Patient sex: F
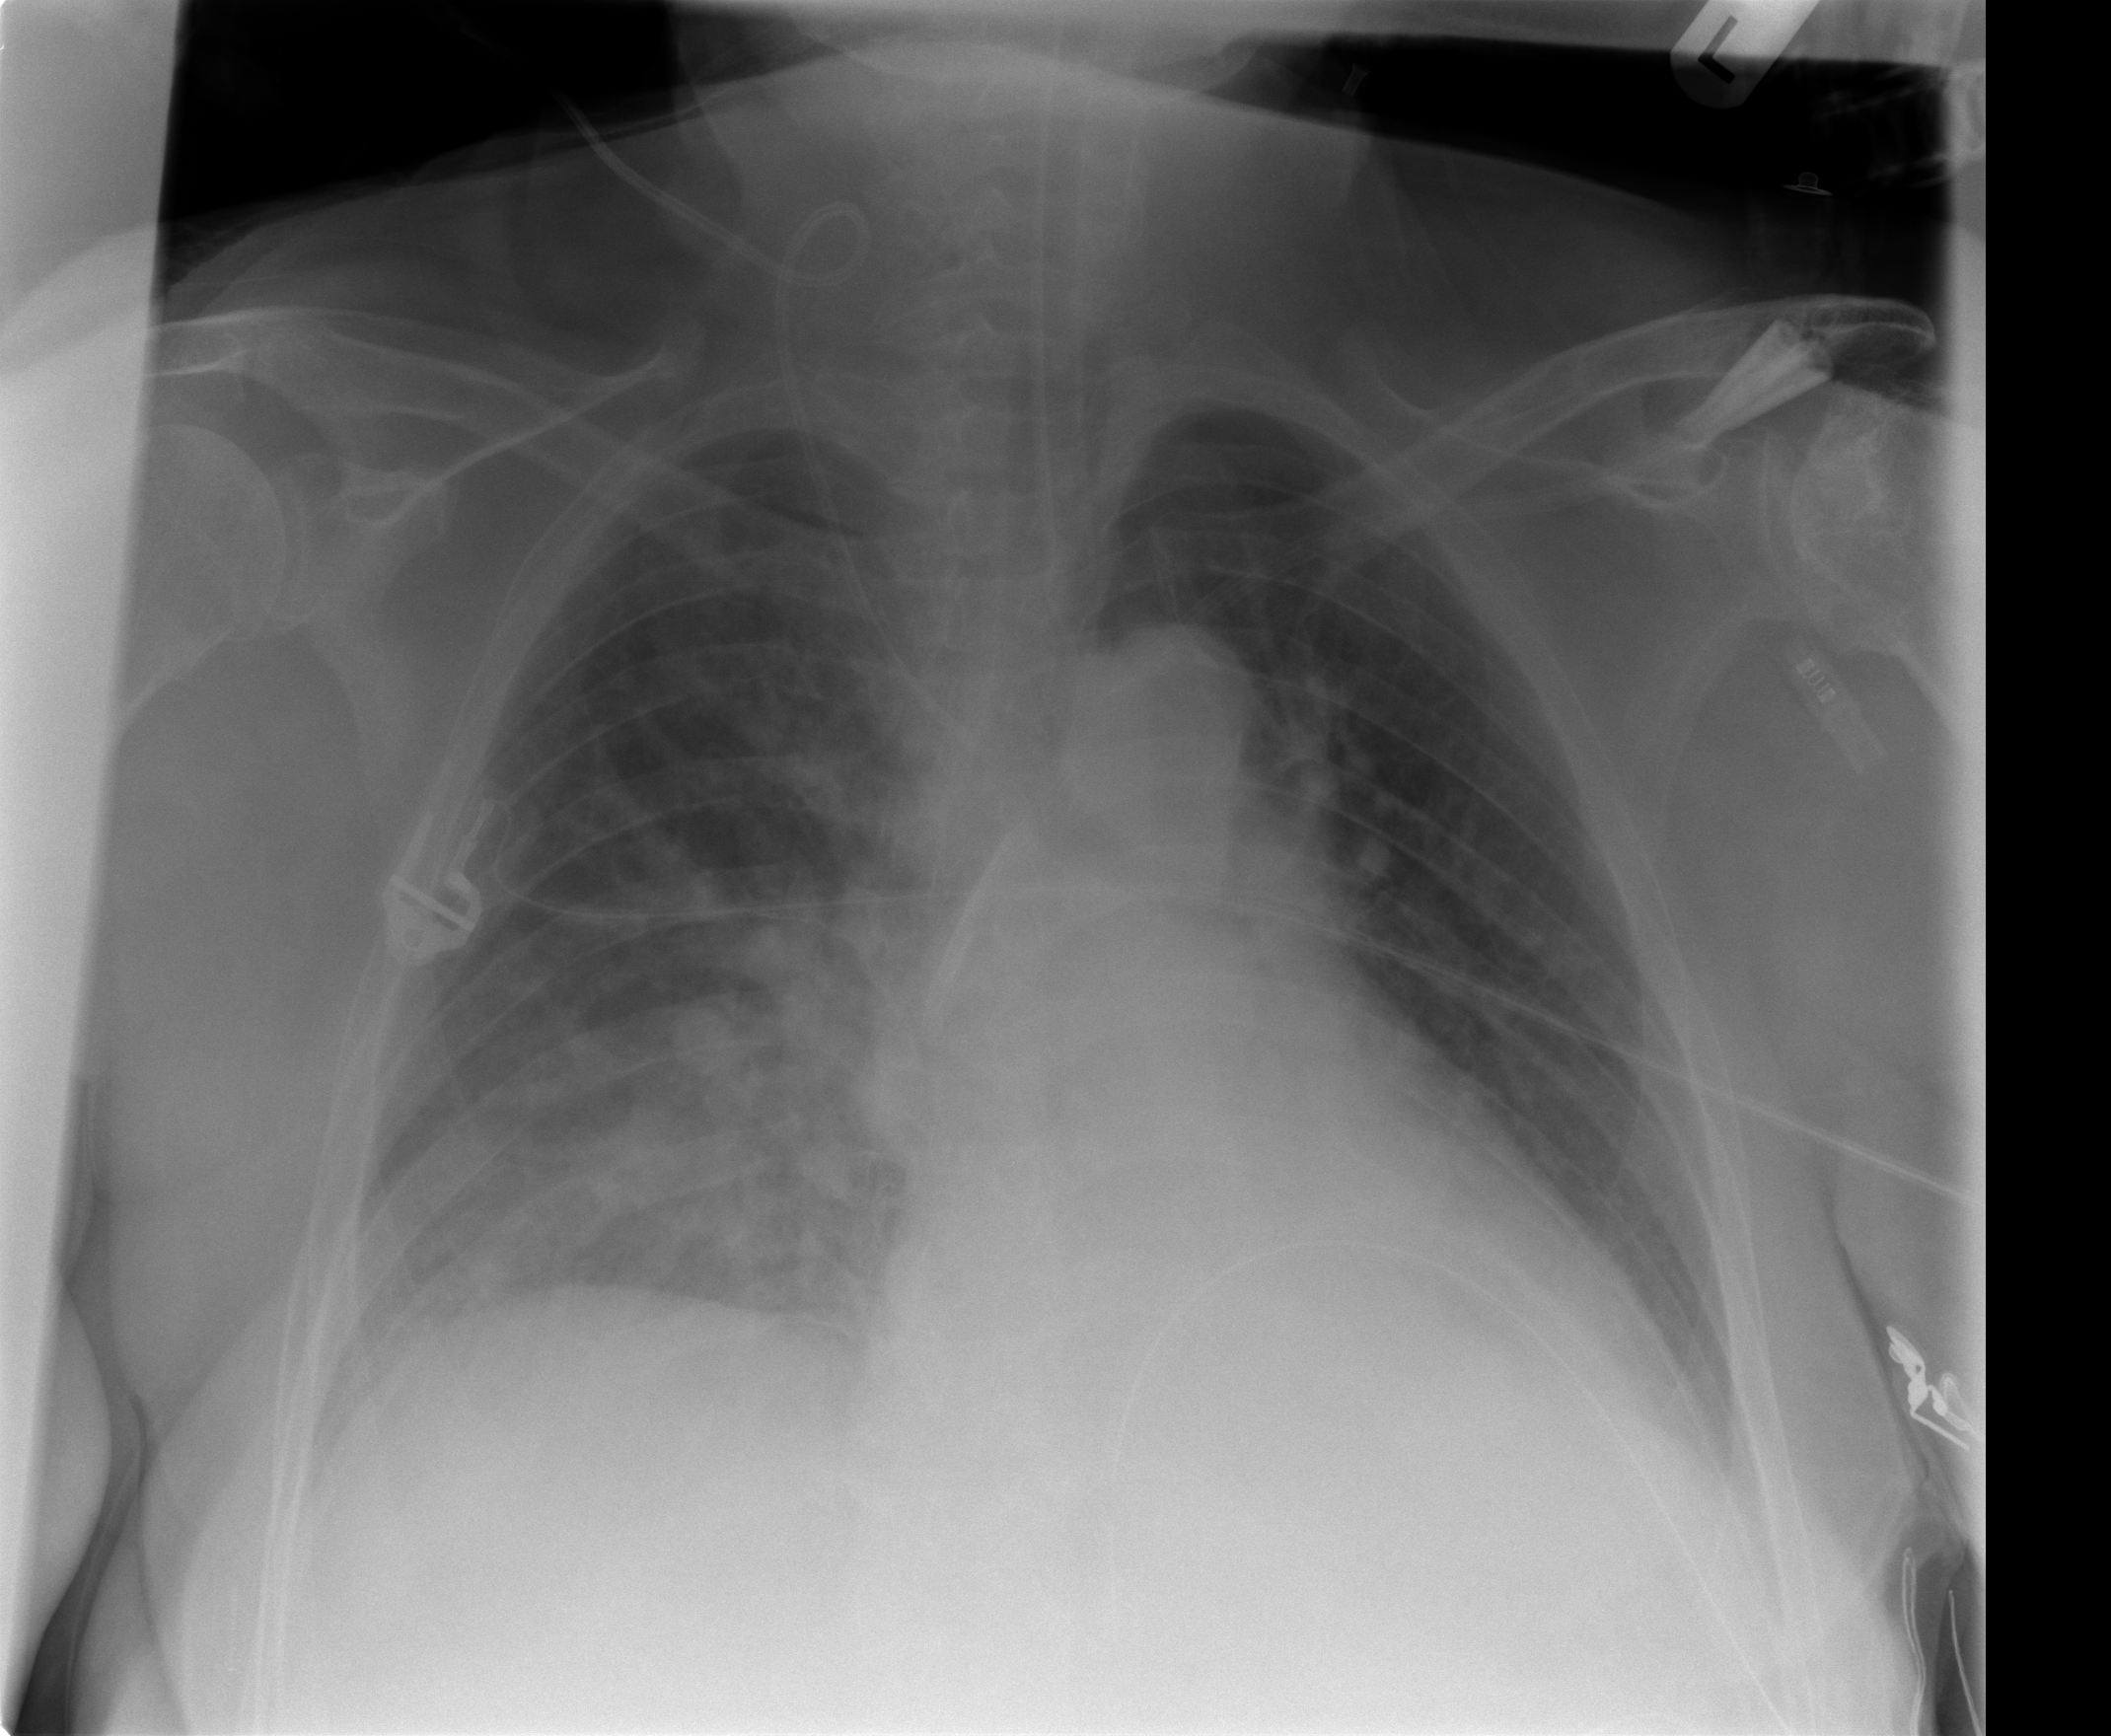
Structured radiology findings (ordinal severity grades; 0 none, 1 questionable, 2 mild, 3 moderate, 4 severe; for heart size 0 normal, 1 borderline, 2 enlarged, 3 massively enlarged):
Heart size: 1
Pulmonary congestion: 3
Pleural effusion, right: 0
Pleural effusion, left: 0
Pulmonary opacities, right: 2
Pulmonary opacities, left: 0
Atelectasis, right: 2
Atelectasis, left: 1